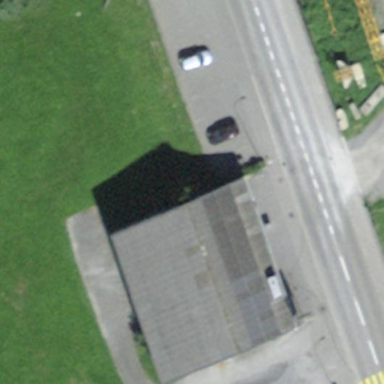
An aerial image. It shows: Retail building.